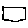
Label: square